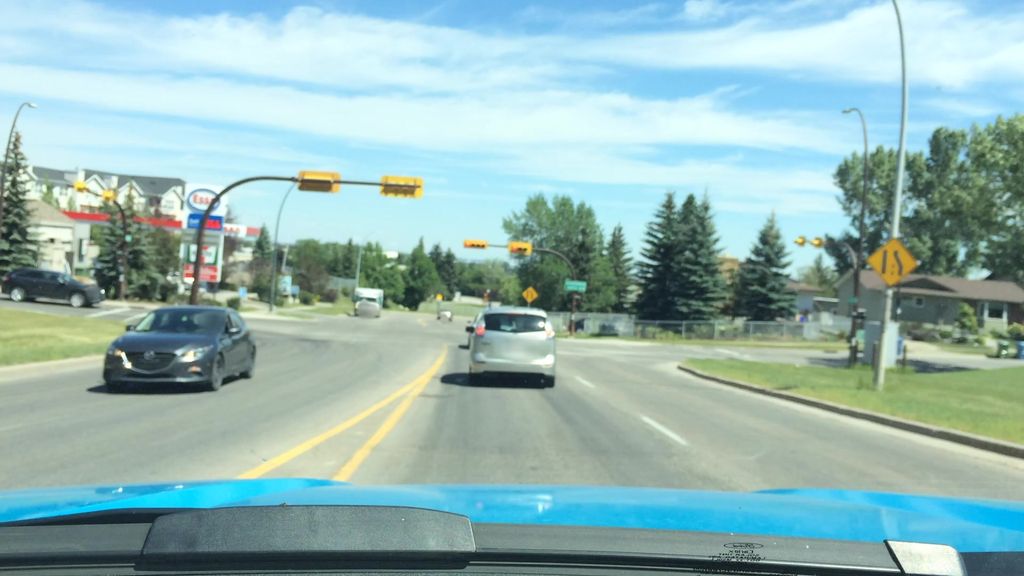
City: calgary